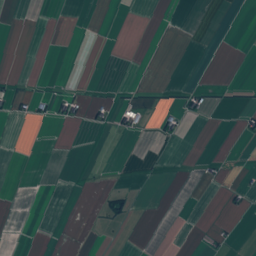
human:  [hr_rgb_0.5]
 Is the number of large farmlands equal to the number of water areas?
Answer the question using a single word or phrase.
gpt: no

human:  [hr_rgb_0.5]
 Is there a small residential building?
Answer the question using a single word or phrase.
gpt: yes

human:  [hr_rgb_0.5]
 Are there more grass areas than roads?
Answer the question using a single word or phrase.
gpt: yes

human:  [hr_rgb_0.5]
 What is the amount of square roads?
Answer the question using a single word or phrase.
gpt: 0

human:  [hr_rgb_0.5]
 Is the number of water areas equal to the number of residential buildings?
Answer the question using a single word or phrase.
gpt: no

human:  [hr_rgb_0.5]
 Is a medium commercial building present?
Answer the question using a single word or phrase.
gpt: yes

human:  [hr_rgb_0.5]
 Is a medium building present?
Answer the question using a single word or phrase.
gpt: yes

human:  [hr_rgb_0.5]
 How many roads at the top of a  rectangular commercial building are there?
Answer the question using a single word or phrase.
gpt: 9

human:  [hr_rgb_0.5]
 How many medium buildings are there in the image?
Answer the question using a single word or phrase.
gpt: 12

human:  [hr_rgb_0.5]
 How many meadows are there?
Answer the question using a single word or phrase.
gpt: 1

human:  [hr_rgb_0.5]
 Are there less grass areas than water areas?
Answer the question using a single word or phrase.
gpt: no

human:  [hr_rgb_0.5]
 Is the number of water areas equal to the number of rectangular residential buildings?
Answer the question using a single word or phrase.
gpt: no

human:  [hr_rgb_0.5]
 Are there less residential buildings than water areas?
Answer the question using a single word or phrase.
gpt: no

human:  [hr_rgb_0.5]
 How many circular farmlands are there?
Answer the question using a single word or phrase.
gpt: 0

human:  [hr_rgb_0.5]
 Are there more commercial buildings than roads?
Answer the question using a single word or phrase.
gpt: no

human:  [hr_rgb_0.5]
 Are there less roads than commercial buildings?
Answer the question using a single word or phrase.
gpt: no

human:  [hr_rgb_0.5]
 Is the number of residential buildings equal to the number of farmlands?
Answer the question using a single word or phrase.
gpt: no

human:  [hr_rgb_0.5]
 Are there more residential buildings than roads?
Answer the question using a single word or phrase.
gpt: yes

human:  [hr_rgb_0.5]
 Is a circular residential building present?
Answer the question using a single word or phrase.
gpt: no

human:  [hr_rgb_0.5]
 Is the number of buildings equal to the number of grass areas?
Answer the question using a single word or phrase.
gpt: no

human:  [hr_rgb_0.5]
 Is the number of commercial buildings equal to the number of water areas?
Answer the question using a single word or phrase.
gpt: no

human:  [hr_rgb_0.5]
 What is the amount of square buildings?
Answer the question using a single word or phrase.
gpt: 0

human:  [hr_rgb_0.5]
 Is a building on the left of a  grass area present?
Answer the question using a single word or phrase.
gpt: yes

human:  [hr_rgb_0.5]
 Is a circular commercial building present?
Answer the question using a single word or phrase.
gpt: no

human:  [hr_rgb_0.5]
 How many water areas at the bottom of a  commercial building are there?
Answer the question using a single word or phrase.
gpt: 14

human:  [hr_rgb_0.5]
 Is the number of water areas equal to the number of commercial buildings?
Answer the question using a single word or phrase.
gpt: no

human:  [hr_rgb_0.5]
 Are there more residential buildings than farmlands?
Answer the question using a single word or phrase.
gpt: no

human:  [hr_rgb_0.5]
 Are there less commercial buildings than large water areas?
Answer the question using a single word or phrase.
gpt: yes

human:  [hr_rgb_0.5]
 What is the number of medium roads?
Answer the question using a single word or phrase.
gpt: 0

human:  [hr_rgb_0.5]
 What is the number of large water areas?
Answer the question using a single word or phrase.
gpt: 6

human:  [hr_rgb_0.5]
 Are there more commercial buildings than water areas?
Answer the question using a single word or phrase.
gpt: no

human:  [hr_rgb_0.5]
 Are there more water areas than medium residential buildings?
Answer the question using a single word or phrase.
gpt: yes

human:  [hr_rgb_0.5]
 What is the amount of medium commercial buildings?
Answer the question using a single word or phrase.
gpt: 1

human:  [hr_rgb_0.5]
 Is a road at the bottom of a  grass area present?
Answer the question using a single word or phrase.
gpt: yes

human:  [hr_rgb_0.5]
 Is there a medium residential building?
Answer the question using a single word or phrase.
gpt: yes

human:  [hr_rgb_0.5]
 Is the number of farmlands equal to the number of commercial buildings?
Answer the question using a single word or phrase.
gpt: no